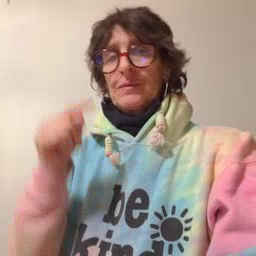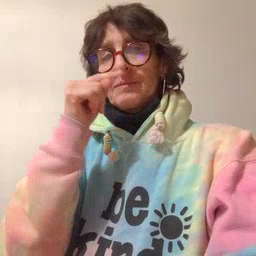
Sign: toothbrush